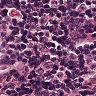
Metastatic tissue present: no